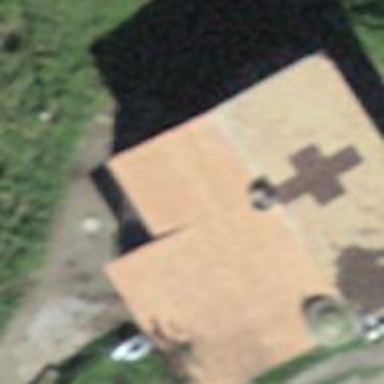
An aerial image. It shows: Farm building.